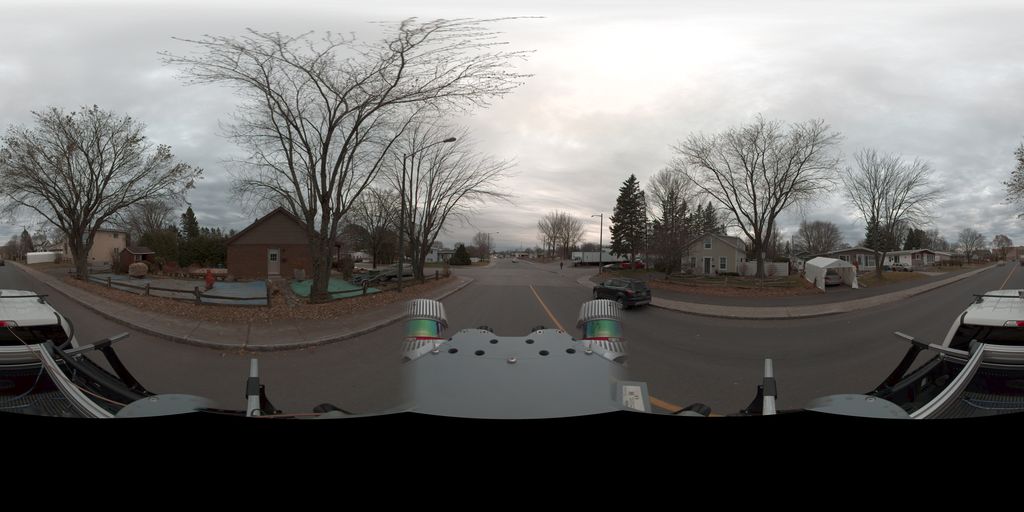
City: quebec_city